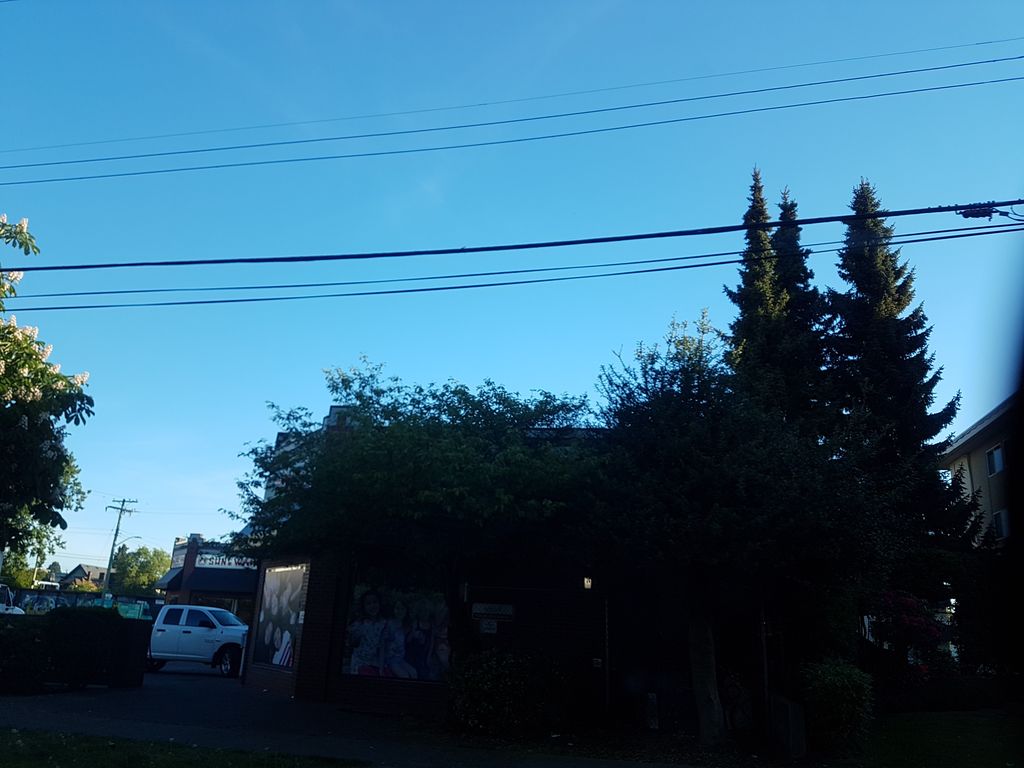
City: victoria